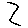
Label: zigzag